Question: I have a view controller which implements a UICollectionView (and it's delegate, data source and flow layout delegate). I show it on a scrollview next way:
'''
UIViewController *playlistController = [[TNSPlaylistsController alloc] initWithNibName:@"TNSPlaylistsController" bundle:nil];
[self.scrollView addSubview:playlistController.view];
'''
TNSPlaylistsController.h:
'''
#import <UIKit/UIKit.h>
@interface TNSPlaylistsController : UIViewController <UICollectionViewDataSource, UICollectionViewDelegate, UICollectionViewDelegateFlowLayout>
@end
'''
TNSPlaylistsController.m:
'''
#import "TNSPlaylistsController.h"
@interface TNSPlaylistsController () <UICollectionViewDataSource, UICollectionViewDelegate, UICollectionViewDelegateFlowLayout> // tried removing these on the m too
@end
@implementation TNSPlaylistsController
@synthesize musicStructure = _musicStructure, collectionView = _collectionView;
- (id)initWithNibName:(NSString *)nibNameOrNil bundle:(NSBundle *)nibBundleOrNil
{
self = [super initWithNibName:nibNameOrNil bundle:nibBundleOrNil];
if (self) {
// Custom initialization
}
return self;
}
- (NSInteger)collectionView:(UICollectionView *)view numberOfItemsInSection:(NSInteger)section {
return [self.musicStructure count];
}
- (UICollectionViewCell *)collectionView:(UICollectionView *)cv cellForItemAtIndexPath:(NSIndexPath *)indexPath {
NSString *cellData = [self.musicStructure objectAtIndex:indexPath.row];
static NSString *cellIdentifier = @"cvCell";
UICollectionViewCell *cell = [self.collectionView dequeueReusableCellWithReuseIdentifier:cellIdentifier forIndexPath:indexPath];
UILabel *titleLabel = (UILabel *)[cell viewWithTag:100];
[titleLabel setText:cellData];
return cell;
}
- (void)viewDidLoad
{
[super viewDidLoad];
self.musicStructure = [[NSArray alloc] initWithObjects:@"aaa",@"aaa",@"aaa",@"aaa",@"aaa",@"aaa", nil];
UINib *cellNib = [UINib nibWithNibName:@"TNSPlaylistCell" bundle:nil];
[self.collectionView registerNib:cellNib forCellWithReuseIdentifier:@"cvCell"];
UICollectionViewFlowLayout *flowLayout = [[UICollectionViewFlowLayout alloc] init];
[flowLayout setItemSize:CGSizeMake(100, 100)];
[flowLayout setScrollDirection:UICollectionViewScrollDirectionHorizontal];
[self.collectionView setCollectionViewLayout:flowLayout];
NSLog(@"%@
%@
%@
%@
%@", self, self.musicStructure, self.collectionView, flowLayout, cellNib);
}
- (void)didReceiveMemoryWarning
{
[super didReceiveMemoryWarning];
// Dispose of any resources that can be recreated.
}
@end
'''
The XIB contains the UICollectionView connected to the implementation files.
The problem is that it gives independently EXC_BAD_ACCESS or NSInvalidArgumentException when launching the app (the view controller is loaded on the app's first view). If I present the view controller as a normal modal view, it works fine
trace:
'''
2012-10-27 15:32:47.144 Tunes[19255:c07] -[NSConcreteMapTable collectionView:numberOfItemsInSection:]: unrecognized selector sent to instance 0x76524c0
2012-10-27 15:32:47.146 Tunes[19255:c07] *** Terminating app due to uncaught exception 'NSInvalidArgumentException', reason: '-[NSConcreteMapTable collectionView:numberOfItemsInSection:]: unrecognized selector sent to instance 0x76524c0'
*** First throw call stack:
(0x1598012 0x12a5e7e 0x16234bd 0x1587bbc 0x158794e 0x71b25f 0x71b2fa 0x71cbb4 0x6f4f14 0x70ab14 0x70b72b 0x707aea 0x71b38a 0x71b9cb 0x6f3273 0x23d92d 0x12b96b0 0x107fc0 0xfc33c 0x107eaf 0x2dc8cd 0x2251a6 0x223cbf 0x223bd9 0x222e34 0x222c6e 0x223a29 0x226922 0x2d0fec 0x21dbc4 0x21ddbf 0x21df55 0x226f67 0x2e75 0x1ea7b7 0x1eada7 0x1ebfab 0x1fd315 0x1fe24b 0x1efcf8 0x25fadf9 0x25faad0 0x150dbf5 0x150d962 0x153ebb6 0x153df44 0x153de1b 0x1eb7da 0x1ed65c 0x2bad 0x2ad5)
libc++abi.dylib: terminate called throwing an exception
(lldb)
'''
trace:

I've never got this kind of error so I'm completely lost. I implemented this UICollectionView on other app almost the same way (except it wasn't on a scrollview, instead was the main view). What could be wrong? Thanks!
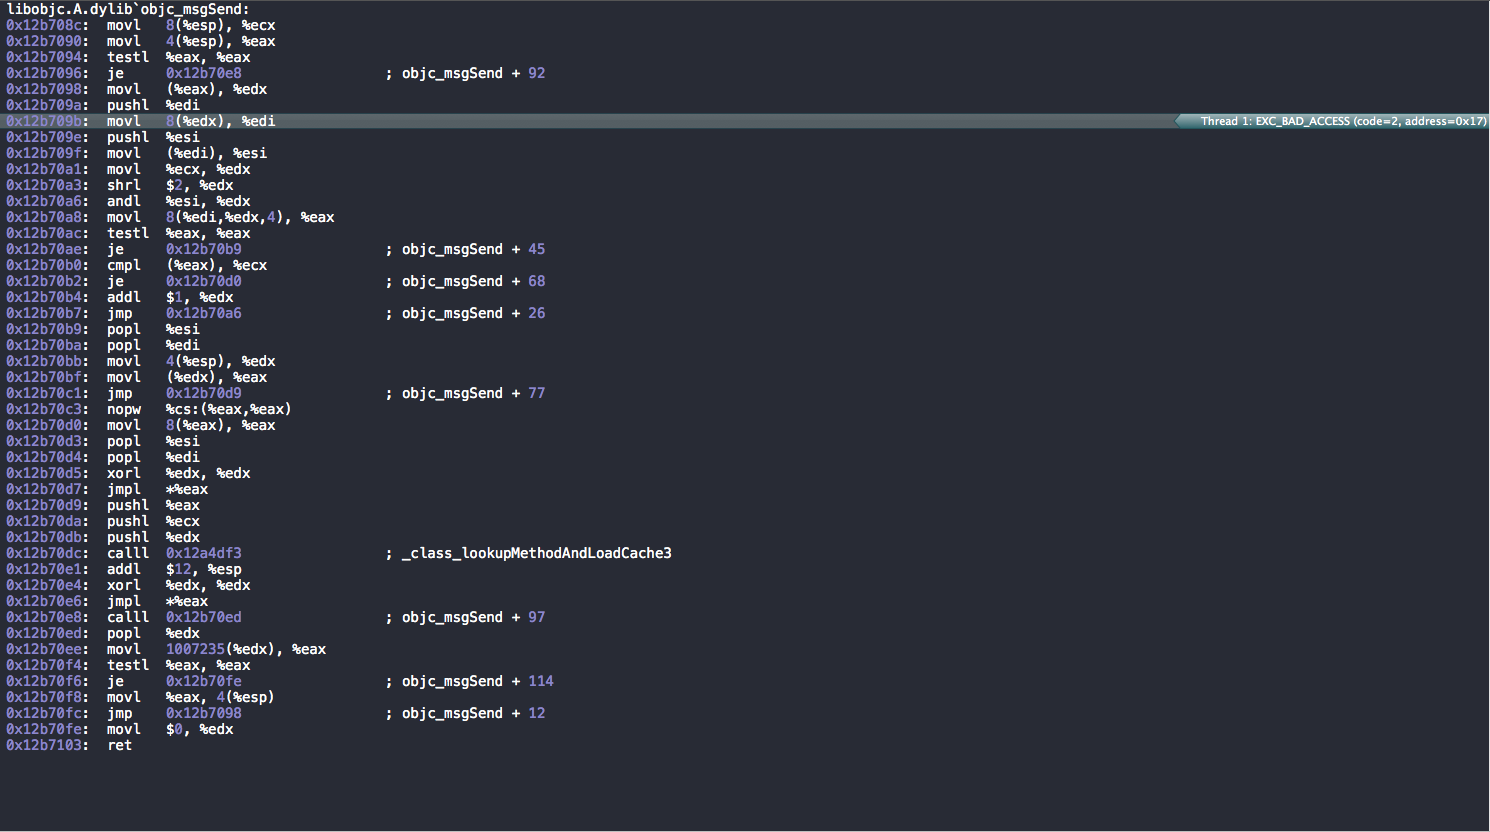
Answer: I suggest you to enable NSZombie in "Edit scheme" in "Diagnostics" tab. You will find all your EXC_BAD_ACCESS errors.